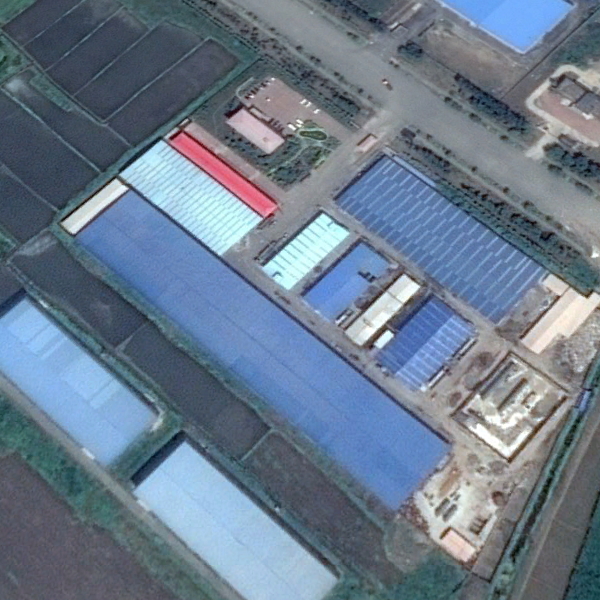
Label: Industrial